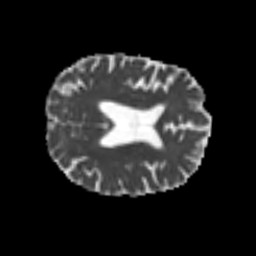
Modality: MD
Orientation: axial
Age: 58
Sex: male
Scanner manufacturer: siemens
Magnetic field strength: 3 T
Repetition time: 4.999 s
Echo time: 0.07946 s